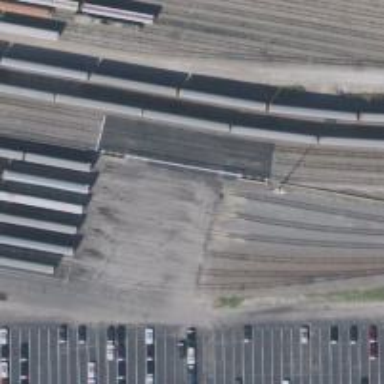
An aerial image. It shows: Railway yard in service.